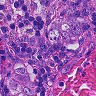
Metastatic tissue present: yes